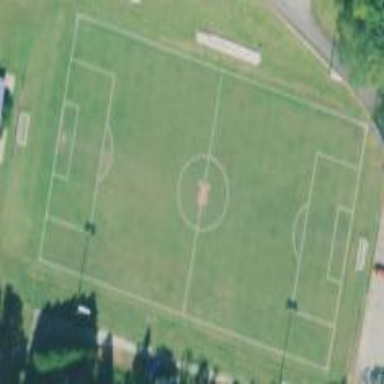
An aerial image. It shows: Multi-sport pitch for leisure activities.